Field crop: maize
Growth stage: 1
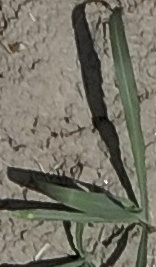
Species: sorghum